Interaction volume radius: 5 \u00c5
Interaction volume height: 20 \u00c5
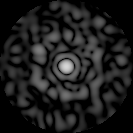
Disorder parameter: 0.8169